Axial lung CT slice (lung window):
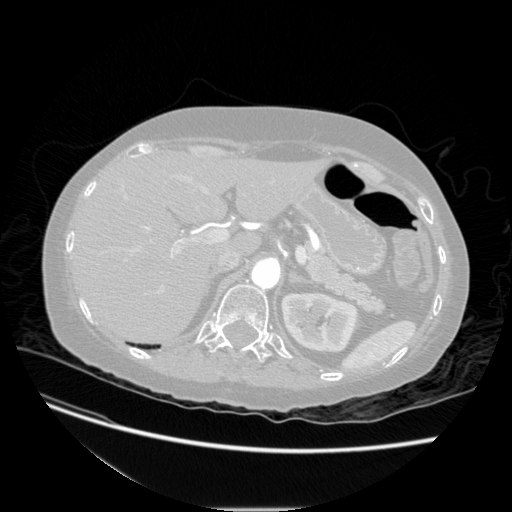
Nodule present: no